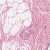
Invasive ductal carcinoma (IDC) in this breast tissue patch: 0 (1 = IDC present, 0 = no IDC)